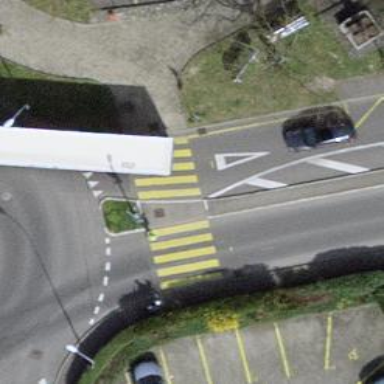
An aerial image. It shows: Asphalt footway with crossing.